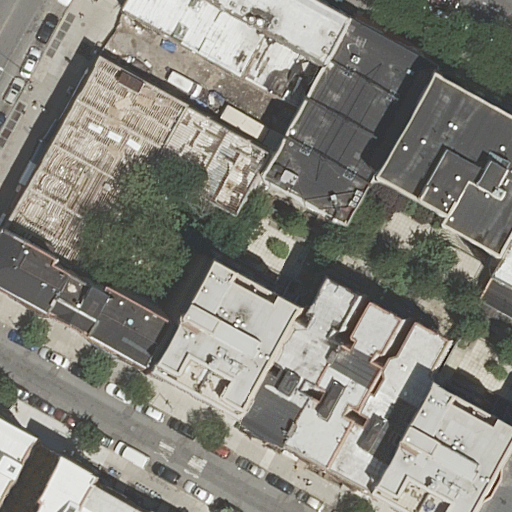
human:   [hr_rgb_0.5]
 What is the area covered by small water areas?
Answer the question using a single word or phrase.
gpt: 0m2

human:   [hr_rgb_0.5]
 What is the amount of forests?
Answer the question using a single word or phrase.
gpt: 0

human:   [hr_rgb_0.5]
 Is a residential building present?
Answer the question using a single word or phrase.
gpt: yes

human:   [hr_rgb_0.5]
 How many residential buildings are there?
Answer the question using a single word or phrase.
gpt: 21

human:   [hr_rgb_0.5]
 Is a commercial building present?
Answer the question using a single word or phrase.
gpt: no

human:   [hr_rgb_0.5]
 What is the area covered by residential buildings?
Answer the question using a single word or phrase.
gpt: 5406m2

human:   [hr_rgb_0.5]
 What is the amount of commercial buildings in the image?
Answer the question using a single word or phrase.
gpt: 0

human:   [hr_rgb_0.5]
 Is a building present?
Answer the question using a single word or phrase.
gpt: yes

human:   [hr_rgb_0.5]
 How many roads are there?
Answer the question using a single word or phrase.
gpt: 2

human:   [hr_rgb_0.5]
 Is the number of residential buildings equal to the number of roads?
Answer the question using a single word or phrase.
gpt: no

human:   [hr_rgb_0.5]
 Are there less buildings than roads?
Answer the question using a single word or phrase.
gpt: no

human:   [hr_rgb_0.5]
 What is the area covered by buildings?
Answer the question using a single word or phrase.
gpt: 5406m2

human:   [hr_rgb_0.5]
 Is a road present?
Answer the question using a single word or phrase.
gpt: yes

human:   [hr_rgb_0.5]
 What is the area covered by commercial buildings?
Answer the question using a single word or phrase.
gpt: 0m2

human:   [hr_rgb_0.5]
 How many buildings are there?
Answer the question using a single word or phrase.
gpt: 21

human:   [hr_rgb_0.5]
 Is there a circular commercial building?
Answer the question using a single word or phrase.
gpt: no

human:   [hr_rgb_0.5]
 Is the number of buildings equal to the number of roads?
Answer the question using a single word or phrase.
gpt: no

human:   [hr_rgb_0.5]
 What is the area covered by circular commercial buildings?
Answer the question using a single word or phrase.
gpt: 0m2

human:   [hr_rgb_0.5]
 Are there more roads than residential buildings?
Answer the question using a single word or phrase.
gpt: no

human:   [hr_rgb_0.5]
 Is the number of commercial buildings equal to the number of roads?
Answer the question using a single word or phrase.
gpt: no

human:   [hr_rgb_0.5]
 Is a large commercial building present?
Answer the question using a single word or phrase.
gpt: no

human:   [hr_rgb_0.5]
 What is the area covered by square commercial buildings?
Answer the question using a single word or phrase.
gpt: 0m2

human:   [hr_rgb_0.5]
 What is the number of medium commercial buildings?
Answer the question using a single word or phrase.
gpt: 0

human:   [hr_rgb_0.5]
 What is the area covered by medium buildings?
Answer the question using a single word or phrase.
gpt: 3784m2

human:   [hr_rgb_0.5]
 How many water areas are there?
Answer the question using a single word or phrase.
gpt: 0

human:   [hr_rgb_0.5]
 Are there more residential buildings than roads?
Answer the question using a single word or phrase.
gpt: yes

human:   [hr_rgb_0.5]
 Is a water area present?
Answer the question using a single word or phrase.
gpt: no

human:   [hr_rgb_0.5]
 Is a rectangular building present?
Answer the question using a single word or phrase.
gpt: yes

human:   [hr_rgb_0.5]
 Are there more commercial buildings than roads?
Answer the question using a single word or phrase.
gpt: no

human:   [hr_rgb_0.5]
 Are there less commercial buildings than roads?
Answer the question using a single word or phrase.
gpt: yes

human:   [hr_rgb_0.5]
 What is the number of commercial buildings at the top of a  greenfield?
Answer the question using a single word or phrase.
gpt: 0

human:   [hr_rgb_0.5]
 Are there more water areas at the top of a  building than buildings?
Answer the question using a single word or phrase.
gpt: no

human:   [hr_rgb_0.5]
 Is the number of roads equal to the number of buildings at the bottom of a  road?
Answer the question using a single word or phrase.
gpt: no

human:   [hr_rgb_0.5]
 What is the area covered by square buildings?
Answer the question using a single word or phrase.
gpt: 0m2

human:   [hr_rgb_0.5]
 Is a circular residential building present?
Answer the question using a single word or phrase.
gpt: no

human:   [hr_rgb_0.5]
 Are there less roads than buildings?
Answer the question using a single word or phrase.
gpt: yes

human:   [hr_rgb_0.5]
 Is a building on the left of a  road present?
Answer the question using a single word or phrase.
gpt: yes

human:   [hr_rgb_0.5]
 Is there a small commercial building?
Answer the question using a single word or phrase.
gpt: no

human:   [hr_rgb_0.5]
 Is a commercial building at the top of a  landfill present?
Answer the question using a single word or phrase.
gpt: no

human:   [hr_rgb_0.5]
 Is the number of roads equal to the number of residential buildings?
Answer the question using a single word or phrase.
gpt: no

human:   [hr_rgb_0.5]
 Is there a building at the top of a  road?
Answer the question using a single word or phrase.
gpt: yes

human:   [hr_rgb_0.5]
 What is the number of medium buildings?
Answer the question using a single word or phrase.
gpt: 13

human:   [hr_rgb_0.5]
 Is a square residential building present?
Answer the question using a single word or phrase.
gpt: no

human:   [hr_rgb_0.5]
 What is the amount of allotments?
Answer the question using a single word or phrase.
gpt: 0

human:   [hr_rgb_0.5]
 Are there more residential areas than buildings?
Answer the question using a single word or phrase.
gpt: no

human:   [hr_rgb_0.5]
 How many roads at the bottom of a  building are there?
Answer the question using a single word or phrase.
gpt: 1

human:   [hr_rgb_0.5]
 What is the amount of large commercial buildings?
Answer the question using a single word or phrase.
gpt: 0

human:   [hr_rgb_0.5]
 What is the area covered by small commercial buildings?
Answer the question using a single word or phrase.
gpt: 0m2

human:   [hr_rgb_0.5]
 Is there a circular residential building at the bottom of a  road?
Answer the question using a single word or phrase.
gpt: no

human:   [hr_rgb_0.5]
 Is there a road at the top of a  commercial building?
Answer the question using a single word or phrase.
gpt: no

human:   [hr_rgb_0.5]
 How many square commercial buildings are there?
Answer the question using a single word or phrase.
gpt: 0

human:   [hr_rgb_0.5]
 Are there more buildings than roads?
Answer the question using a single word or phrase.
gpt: yes

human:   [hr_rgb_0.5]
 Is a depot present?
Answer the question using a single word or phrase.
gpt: no

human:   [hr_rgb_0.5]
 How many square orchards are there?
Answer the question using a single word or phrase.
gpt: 0

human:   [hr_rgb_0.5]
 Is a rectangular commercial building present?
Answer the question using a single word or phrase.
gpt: no

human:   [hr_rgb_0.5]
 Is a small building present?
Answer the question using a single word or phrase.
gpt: yes

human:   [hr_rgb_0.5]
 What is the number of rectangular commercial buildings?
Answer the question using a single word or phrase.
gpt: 0

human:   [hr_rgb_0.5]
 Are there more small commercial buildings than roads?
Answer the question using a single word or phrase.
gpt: no

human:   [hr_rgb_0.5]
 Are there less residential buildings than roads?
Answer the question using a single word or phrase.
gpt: no

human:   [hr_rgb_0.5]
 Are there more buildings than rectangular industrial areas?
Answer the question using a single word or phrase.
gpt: yes

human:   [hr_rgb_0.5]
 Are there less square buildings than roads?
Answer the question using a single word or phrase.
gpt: yes

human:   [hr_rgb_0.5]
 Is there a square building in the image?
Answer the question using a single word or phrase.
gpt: no

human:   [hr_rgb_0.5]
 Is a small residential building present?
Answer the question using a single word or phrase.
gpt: yes

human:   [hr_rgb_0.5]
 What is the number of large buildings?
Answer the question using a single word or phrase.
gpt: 2